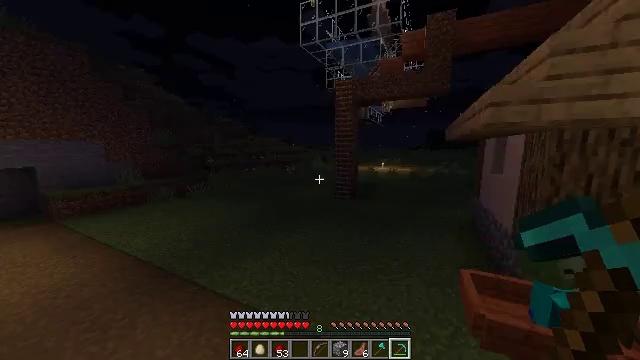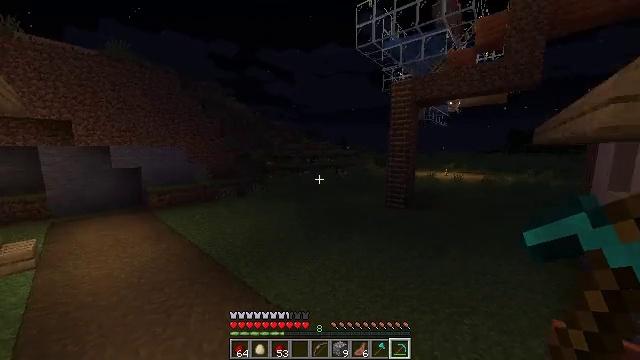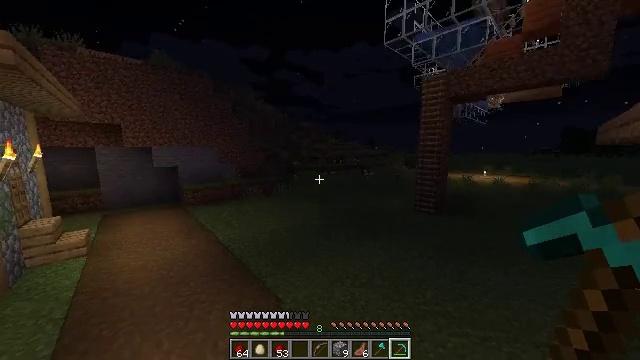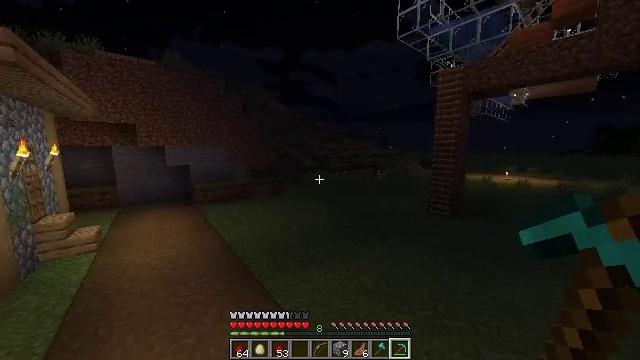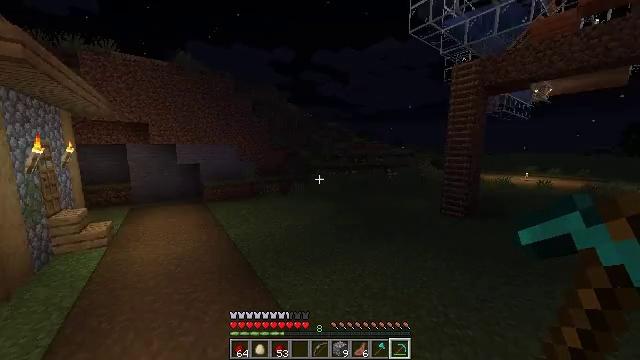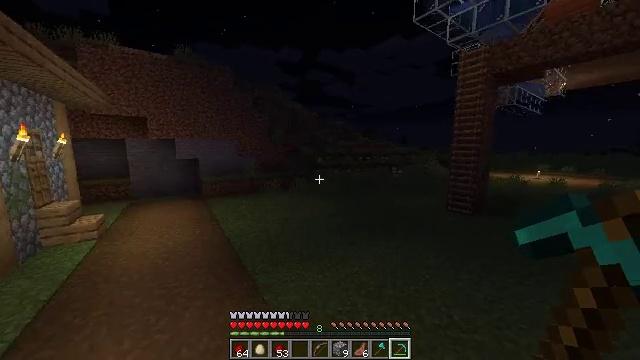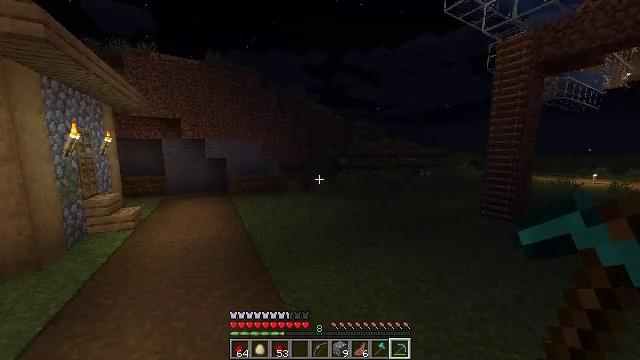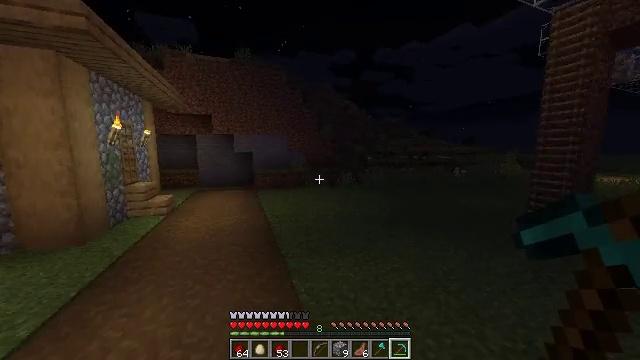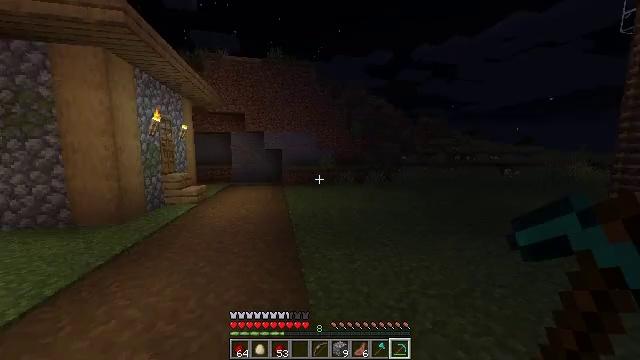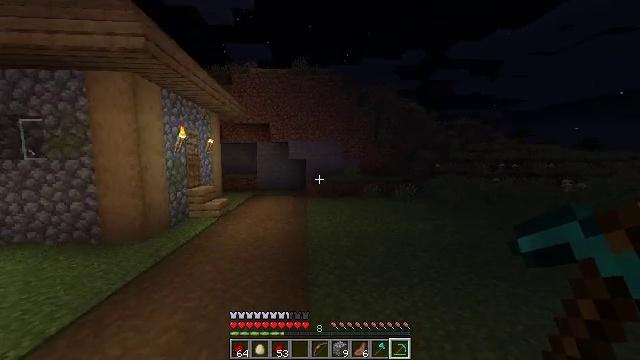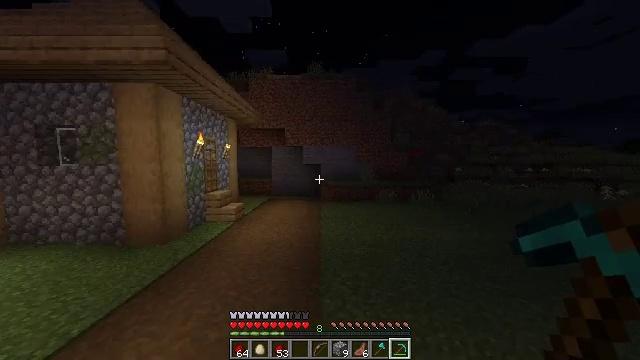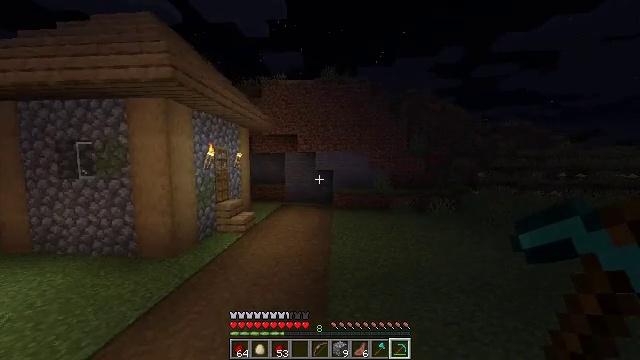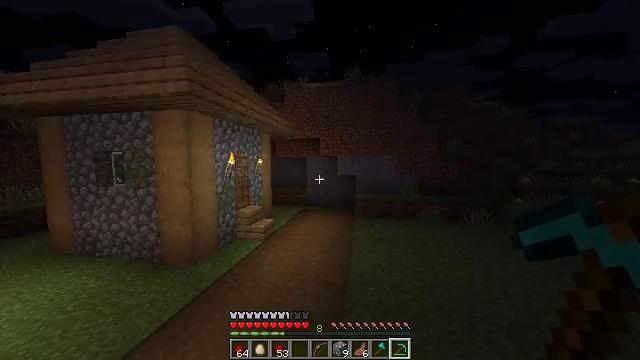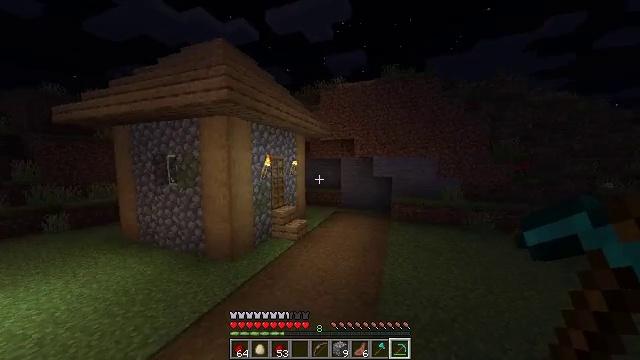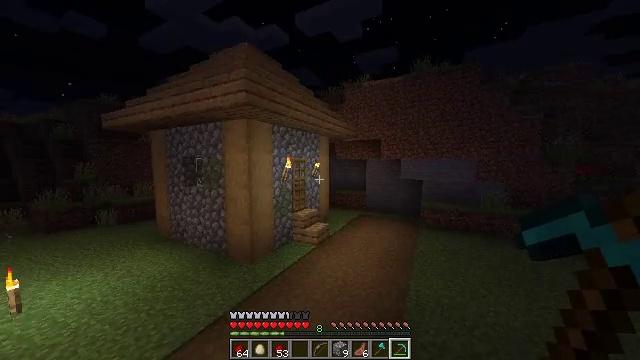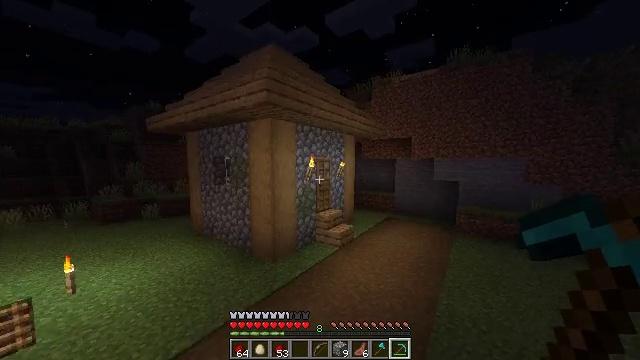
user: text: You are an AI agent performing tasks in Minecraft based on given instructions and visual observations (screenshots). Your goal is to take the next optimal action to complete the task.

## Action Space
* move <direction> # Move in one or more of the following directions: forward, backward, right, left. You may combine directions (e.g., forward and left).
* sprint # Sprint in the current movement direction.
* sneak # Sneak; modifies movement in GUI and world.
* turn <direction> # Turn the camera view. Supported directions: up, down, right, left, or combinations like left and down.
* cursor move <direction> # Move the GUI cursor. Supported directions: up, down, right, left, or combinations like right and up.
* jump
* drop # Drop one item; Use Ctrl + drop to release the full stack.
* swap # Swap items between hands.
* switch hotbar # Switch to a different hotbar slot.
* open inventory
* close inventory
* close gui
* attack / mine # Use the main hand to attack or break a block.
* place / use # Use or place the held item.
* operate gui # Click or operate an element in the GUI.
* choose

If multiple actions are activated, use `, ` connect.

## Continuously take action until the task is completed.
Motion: motion action
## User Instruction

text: Assemble a dispenser at the crafting table.
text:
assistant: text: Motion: move forward, turn left, jump
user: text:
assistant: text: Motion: move forward, turn left, jump
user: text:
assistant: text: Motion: move forward, sprint, turn left, jump
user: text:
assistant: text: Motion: move forward, sprint, turn left, jump
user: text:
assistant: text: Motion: move forward, sprint, turn left, jump
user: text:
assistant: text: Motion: move forward, turn left, jump
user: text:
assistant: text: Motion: move forward, turn left, jump
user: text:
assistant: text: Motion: move forward, turn left, jump
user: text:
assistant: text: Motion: move forward, turn left and up, jump
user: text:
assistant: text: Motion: move forward, sprint, turn left, jump
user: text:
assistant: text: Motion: move forward, sprint, turn left, jump
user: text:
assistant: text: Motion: move forward, sprint, turn left, jump
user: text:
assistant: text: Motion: move forward, sprint, turn left, jump
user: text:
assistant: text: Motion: move forward, turn left, jump
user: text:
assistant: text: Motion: move forward, turn left, jump
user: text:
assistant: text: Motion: move forward, turn left, jump
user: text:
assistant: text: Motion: move forward, jump
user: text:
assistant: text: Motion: move forward, jump
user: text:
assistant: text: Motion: move forward, sprint, jump
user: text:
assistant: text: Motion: move forward, sprint, jump
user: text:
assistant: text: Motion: move forward, sprint, jump
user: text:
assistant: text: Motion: move forward, sprint, jump
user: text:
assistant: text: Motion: move forward, jump
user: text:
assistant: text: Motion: move forward, turn left, jump
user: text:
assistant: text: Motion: move forward, turn left, jump
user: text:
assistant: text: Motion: move forward, turn left and up, jump
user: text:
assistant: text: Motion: move forward, turn left
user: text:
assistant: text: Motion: move forward, turn left
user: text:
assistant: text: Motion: move forward, turn left
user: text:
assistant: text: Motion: move forward, turn left